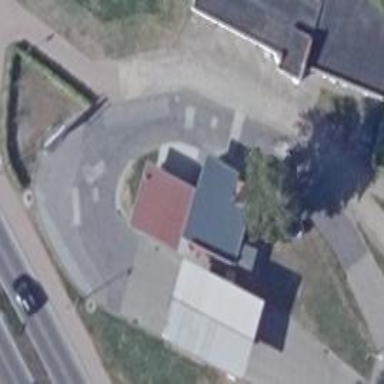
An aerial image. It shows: Fast food establishment.